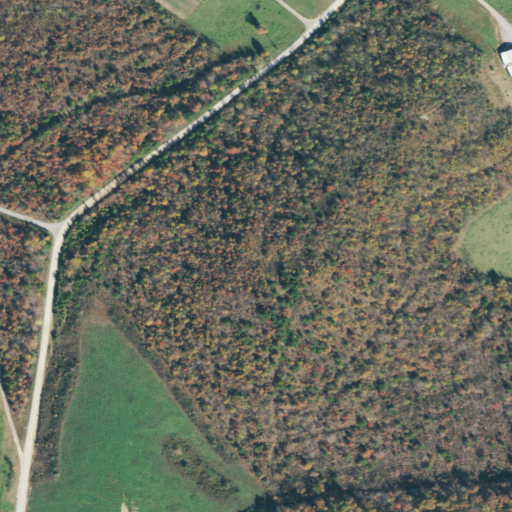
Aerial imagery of mountain in Tennessee named Hills Mountain containing shrub, deciduous forest, open development, grassland, low intensity development, medium intensity development, and pasture